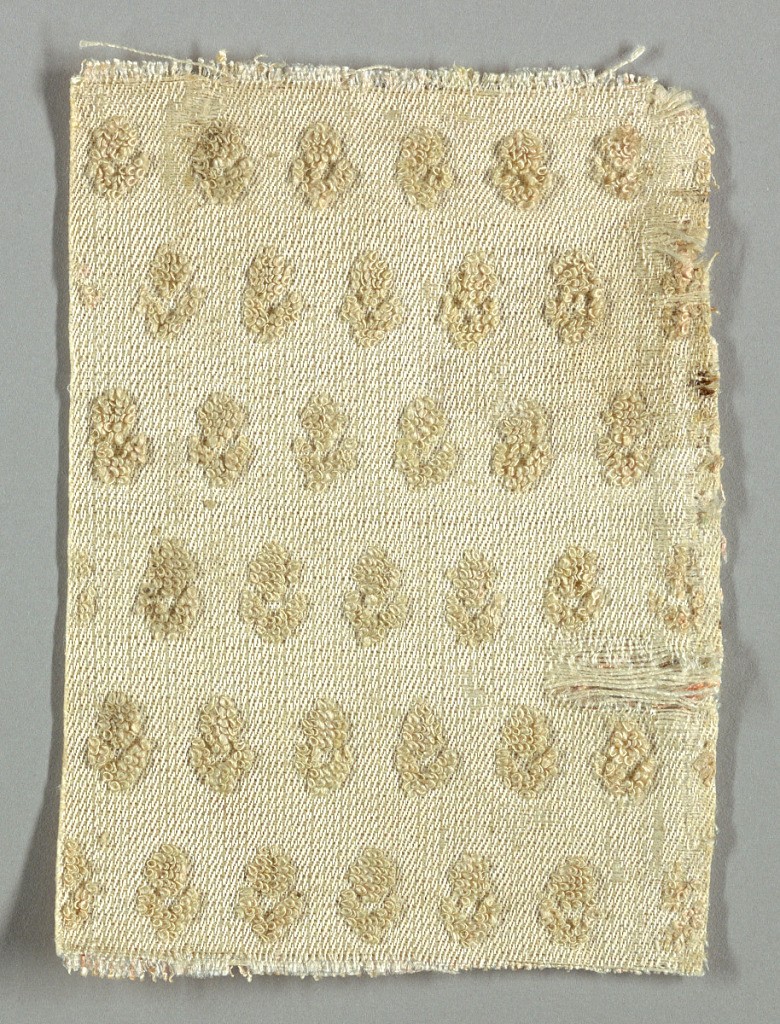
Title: Fragment
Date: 17th century
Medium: silk Technique: loops of uncut pile in a twill foundation (velvet)
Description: Miniature buds arranged in rows on a cream background.